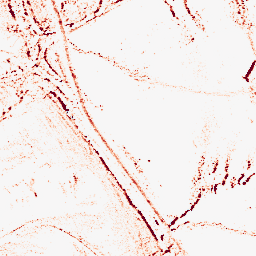
Category: morphological
Decomposition family: morphological_rect
Decomposition parameters: operation: opening
width: 5
height: 3
Upsampling method: bspline
Upsampling parameters: scale: 4
Upsampling scale: 4